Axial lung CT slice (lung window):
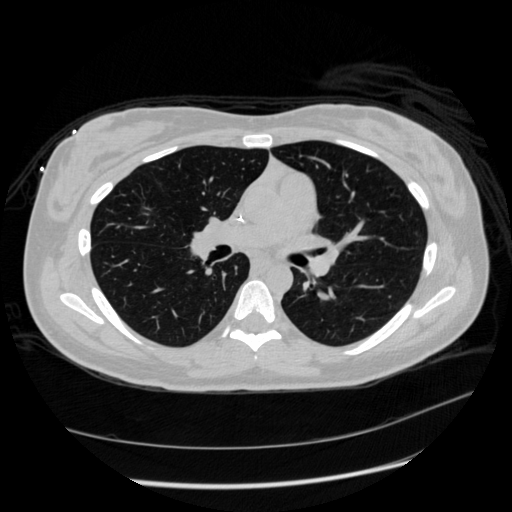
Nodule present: no